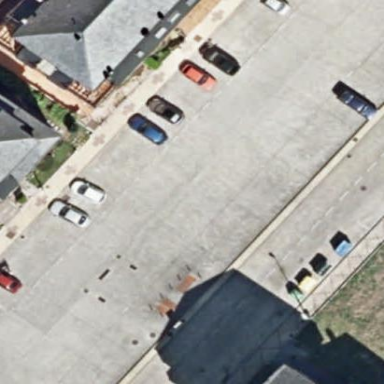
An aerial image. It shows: Paved parking area.